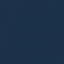
Land use / land cover class: SeaLake